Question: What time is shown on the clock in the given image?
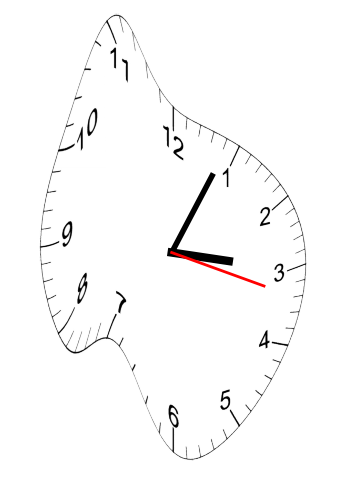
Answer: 03:04:17